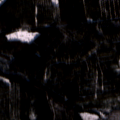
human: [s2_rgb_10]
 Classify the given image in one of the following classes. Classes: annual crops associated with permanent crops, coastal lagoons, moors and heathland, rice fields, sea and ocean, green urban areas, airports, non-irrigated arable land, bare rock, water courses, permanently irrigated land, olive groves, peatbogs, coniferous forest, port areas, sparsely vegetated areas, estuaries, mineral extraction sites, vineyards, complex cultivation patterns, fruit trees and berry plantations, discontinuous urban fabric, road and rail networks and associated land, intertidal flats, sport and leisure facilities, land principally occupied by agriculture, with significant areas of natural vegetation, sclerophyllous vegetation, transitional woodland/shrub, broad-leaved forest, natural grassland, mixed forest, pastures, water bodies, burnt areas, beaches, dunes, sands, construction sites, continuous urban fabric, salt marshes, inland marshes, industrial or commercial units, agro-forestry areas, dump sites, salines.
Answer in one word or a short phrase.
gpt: broad-leaved forest, coniferous forest, mixed forest, transitional woodland/shrub